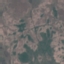
Label: HerbaceousVegetation